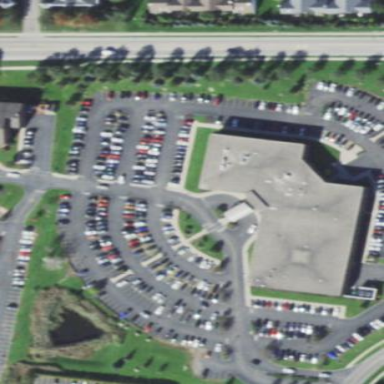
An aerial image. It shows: Healthcare clinic building.